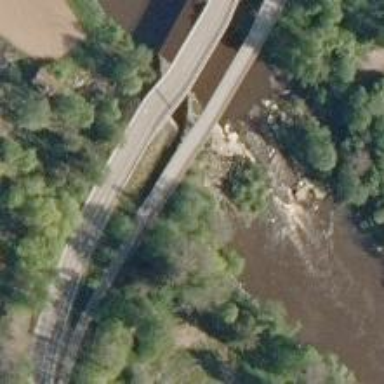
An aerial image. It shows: Way designated for portaging whitewater.